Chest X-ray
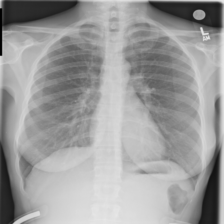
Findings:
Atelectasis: negative
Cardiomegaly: negative
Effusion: negative
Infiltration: negative
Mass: negative
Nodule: negative
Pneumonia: negative
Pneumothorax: negative
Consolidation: negative
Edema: negative
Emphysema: negative
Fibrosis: negative
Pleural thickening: negative
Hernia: negative